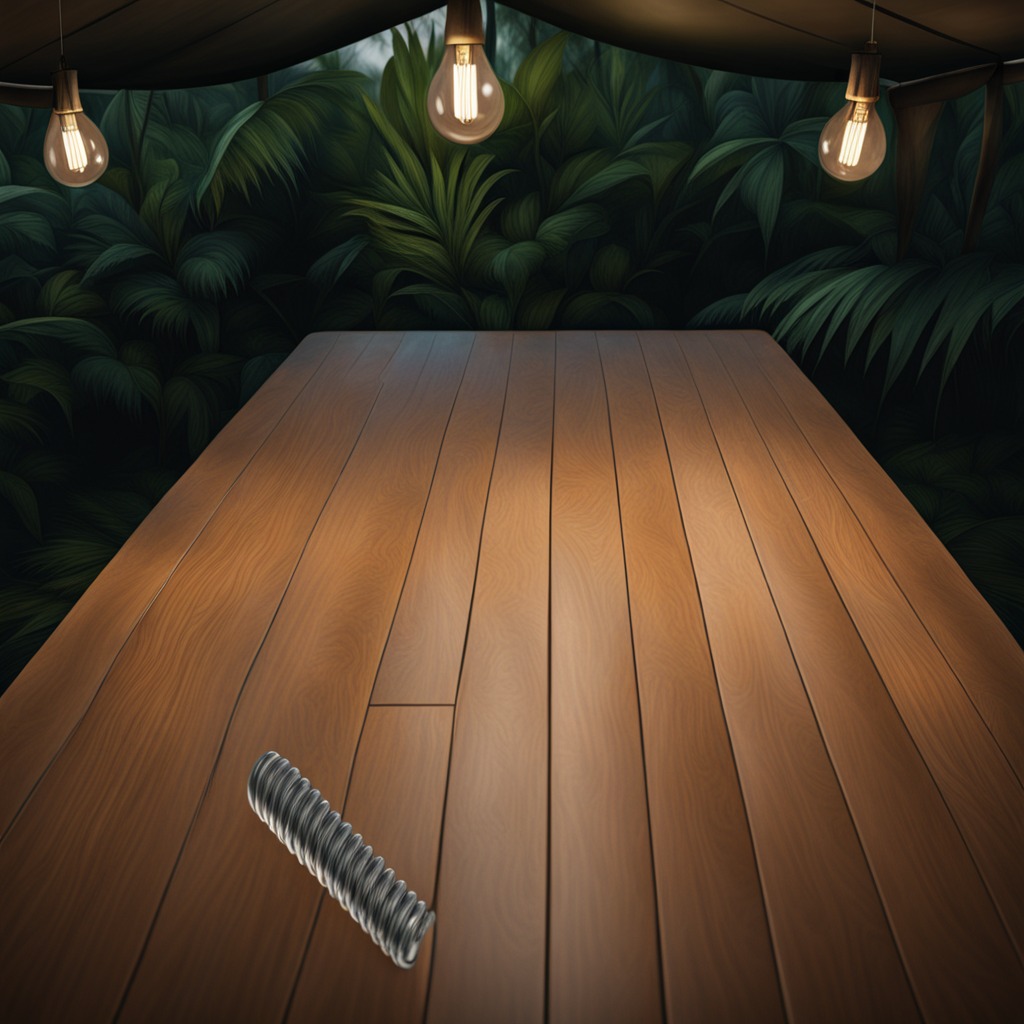
A coiled metal spring lies on the wooden table inside a jungle field workshop tent at night.